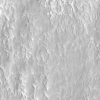
Atmospheric dust classification: not_dusty